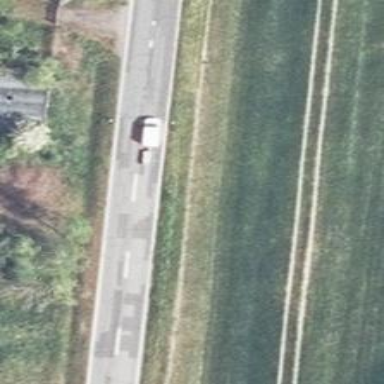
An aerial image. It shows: Secondary road with asphalt surface.